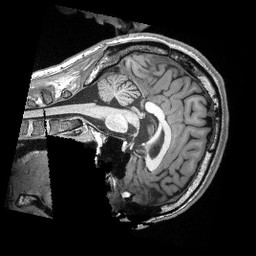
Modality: T1w
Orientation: sagittal